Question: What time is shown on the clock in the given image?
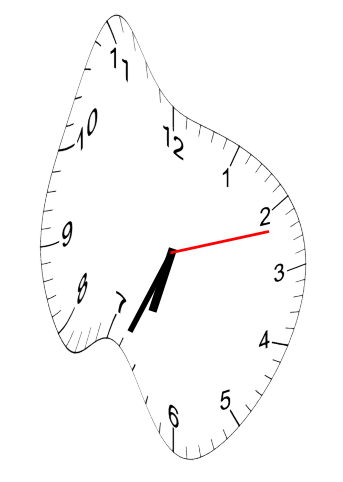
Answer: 06:34:12